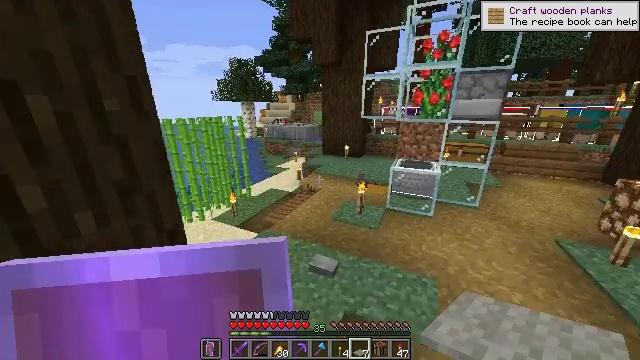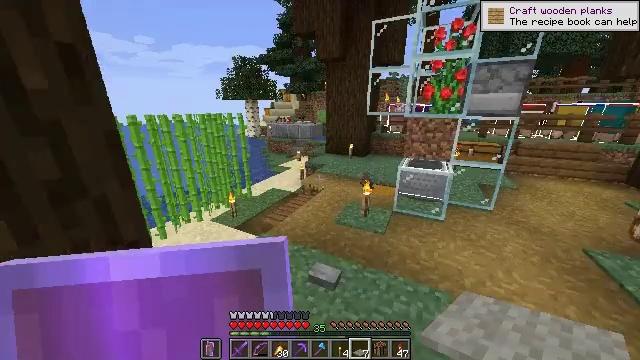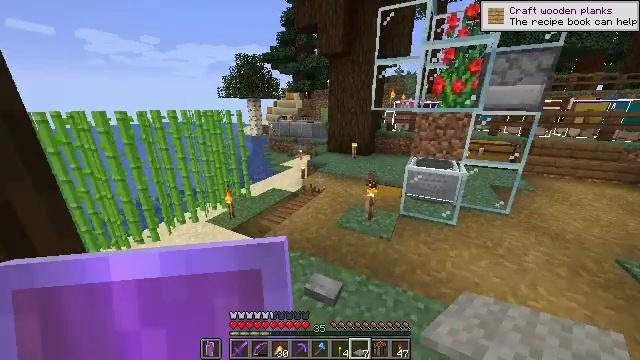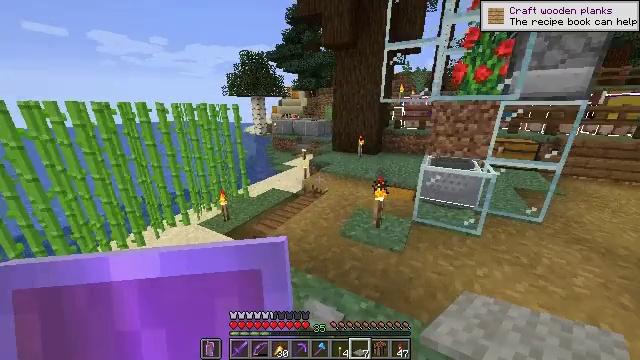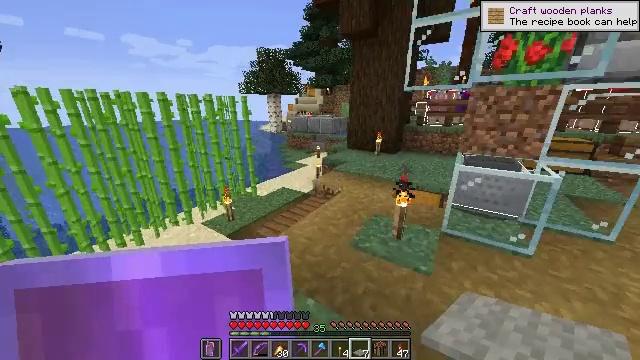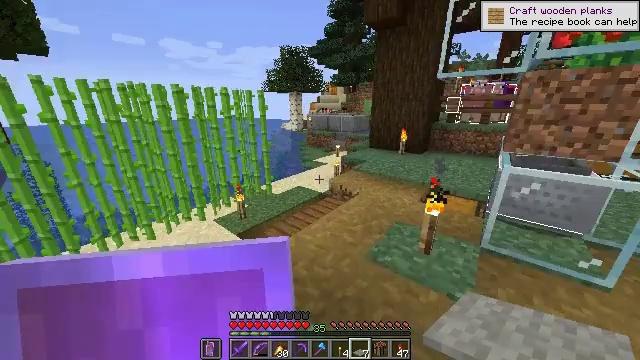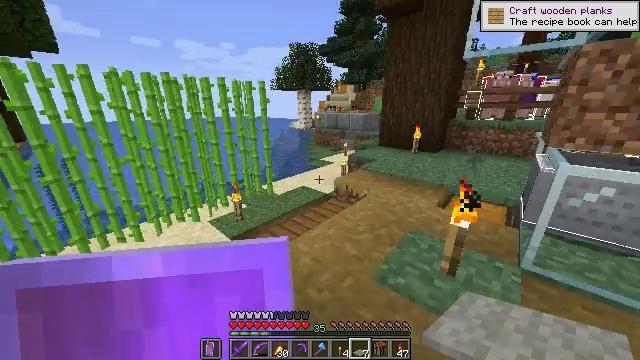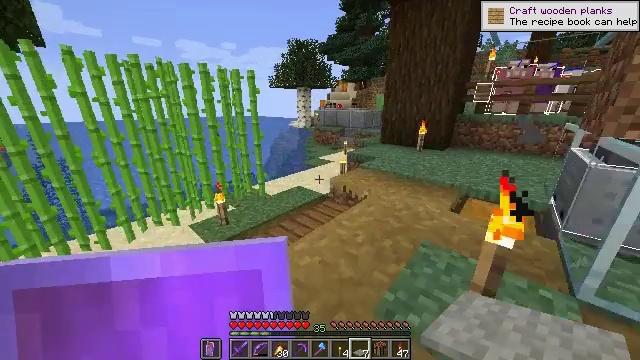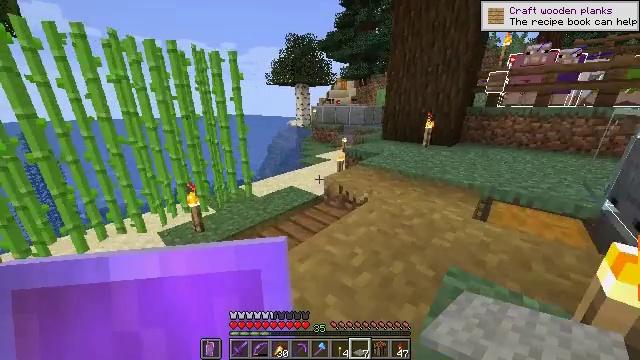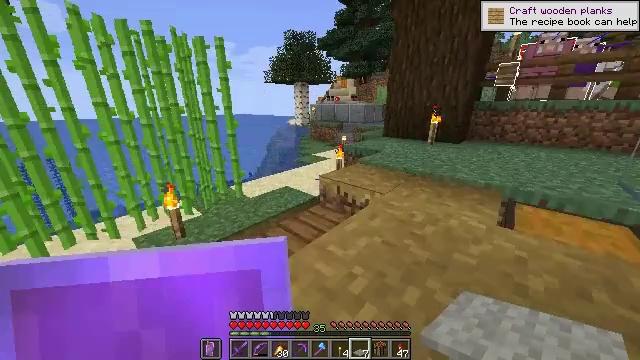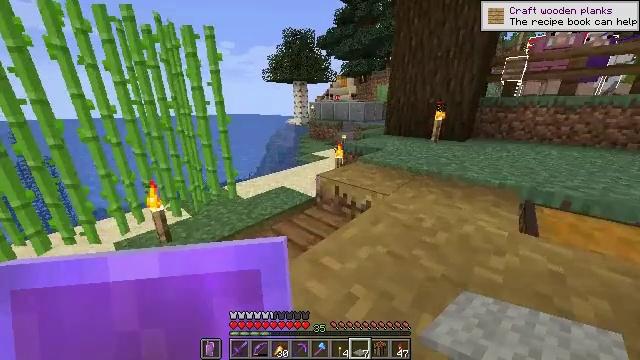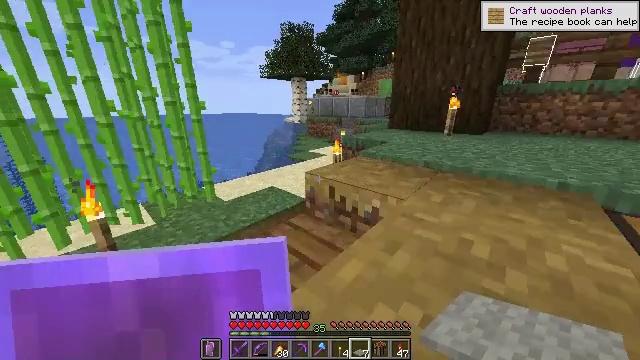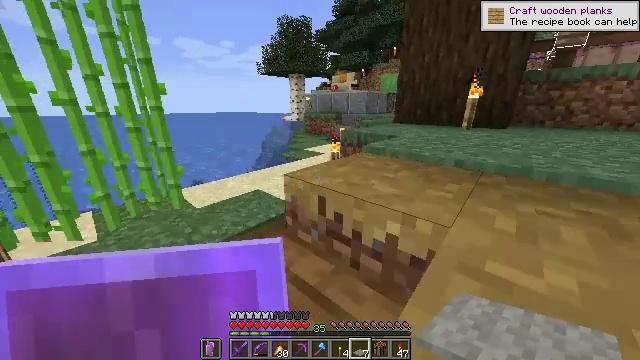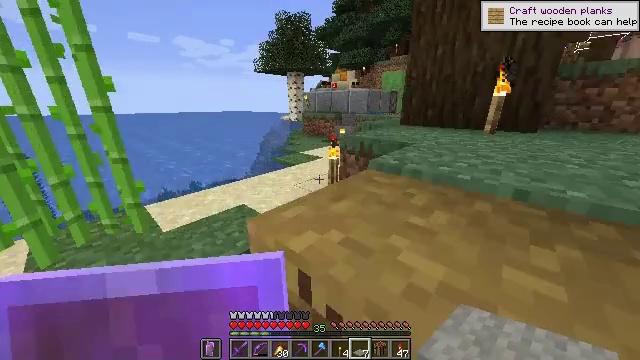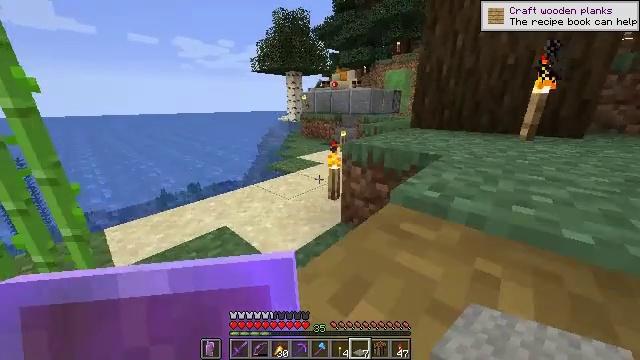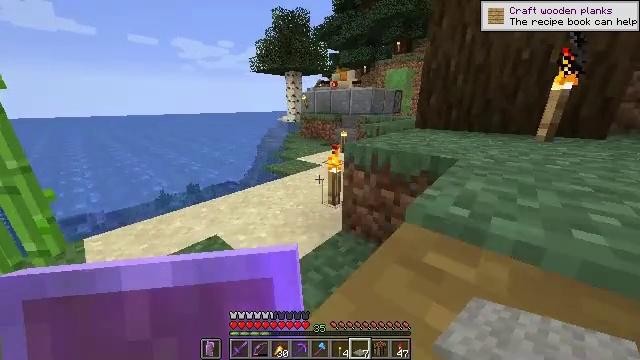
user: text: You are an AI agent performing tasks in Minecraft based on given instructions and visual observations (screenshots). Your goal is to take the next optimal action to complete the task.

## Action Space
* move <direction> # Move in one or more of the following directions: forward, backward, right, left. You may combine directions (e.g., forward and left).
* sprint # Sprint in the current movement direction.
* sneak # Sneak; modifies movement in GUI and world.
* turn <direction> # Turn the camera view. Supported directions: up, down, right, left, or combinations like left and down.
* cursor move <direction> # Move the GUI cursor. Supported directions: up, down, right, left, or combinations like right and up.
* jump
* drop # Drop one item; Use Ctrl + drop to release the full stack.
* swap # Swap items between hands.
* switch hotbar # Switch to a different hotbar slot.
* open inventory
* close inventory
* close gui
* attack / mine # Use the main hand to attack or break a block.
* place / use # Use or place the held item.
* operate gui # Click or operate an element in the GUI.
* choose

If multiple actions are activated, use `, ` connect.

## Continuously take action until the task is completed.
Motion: motion action
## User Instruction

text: Remove a piece of yellow carpet.
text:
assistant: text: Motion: move forward, sprint, turn left
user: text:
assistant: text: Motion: move forward, sprint
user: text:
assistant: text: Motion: move forward, sprint, turn left
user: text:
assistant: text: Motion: move forward, sprint, turn left
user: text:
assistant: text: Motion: move forward, sprint, turn left
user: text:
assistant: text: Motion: move forward, sprint, turn left
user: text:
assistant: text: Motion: move forward, sprint
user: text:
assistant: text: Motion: move forward, sprint
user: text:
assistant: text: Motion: move forward, sprint
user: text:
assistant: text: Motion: move forward, sprint
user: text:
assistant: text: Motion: move forward, sprint
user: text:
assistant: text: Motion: move forward, sprint
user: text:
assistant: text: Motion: move forward, sprint
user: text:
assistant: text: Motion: move forward, sprint
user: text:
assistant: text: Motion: move forward, sprint
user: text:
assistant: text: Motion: move forward, sprint
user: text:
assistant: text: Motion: move forward, sprint
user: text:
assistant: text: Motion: move forward, sprint
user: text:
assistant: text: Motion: move forward, sprint
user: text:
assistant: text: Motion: move forward, sprint
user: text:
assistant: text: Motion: move forward, sprint
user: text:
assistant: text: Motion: move forward, sprint
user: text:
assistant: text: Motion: move forward, sprint
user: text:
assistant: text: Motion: move forward, sprint
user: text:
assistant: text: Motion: move forward, turn right
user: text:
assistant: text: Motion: turn right
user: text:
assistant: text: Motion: turn right
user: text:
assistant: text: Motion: no_op
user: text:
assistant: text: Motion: no_op
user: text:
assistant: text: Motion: no_op